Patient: sex F, age 71
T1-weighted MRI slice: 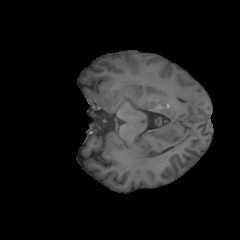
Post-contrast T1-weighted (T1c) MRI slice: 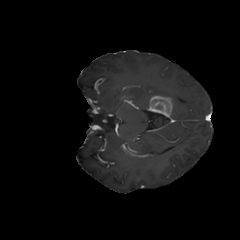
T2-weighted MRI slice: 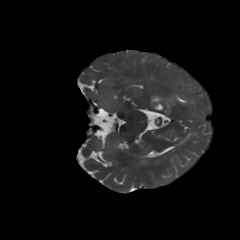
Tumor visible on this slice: yes
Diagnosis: Glioblastoma, IDH-wildtype
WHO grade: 4